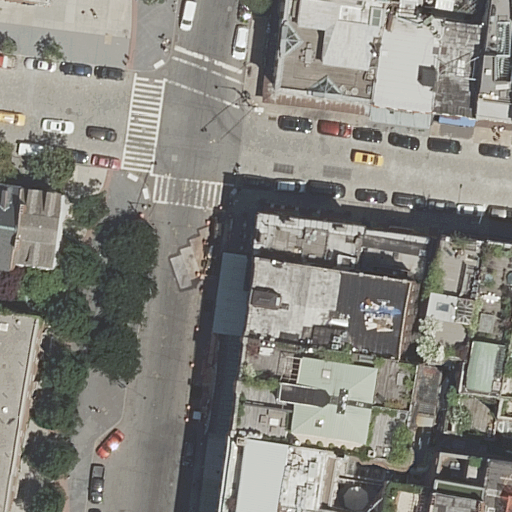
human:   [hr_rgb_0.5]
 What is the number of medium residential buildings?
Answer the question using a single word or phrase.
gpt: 13

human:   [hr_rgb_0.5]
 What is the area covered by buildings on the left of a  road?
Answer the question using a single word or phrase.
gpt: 661m2

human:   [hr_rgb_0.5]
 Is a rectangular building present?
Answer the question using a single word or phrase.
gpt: yes

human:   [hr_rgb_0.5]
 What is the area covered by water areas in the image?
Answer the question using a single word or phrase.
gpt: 0m2

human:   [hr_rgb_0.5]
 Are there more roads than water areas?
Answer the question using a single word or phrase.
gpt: yes

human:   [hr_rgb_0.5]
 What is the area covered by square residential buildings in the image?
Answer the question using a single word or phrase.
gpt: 0m2

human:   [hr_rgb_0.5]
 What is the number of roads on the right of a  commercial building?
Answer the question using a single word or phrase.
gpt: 0

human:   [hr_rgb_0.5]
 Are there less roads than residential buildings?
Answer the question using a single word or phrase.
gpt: yes

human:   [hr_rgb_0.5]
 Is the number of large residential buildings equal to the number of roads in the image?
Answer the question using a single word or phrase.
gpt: no

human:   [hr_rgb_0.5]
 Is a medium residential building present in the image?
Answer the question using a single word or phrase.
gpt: yes

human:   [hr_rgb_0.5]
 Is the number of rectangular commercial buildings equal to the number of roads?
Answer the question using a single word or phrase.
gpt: no

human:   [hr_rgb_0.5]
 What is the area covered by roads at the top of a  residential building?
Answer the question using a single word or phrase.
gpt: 0m2

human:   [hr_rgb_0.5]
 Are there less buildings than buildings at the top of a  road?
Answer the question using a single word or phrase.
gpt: no

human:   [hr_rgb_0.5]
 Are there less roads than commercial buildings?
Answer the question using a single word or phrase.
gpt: no

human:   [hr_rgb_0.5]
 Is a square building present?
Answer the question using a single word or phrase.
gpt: no

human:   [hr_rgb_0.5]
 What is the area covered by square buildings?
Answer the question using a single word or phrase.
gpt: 0m2

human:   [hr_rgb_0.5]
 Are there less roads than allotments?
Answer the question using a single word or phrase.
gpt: no

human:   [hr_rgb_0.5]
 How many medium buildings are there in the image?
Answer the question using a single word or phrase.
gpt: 13

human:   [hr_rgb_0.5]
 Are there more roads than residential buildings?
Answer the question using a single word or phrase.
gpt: no

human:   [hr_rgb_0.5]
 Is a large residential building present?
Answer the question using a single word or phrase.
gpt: yes

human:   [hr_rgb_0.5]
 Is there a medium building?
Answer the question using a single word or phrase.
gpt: yes

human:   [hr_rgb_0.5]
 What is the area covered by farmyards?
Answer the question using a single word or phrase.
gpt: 0m2

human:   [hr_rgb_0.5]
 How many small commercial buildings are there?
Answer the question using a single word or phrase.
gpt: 0

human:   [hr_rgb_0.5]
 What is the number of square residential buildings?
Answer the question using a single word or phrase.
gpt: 0

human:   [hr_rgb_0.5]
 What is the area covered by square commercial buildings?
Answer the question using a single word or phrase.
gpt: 0m2

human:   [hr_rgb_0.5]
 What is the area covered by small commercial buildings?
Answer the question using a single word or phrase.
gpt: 0m2

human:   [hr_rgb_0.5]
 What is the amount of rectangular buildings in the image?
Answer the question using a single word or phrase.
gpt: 18

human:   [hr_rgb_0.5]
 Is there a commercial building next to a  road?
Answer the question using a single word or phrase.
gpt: no

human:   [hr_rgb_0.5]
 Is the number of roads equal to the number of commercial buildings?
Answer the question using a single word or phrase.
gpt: no

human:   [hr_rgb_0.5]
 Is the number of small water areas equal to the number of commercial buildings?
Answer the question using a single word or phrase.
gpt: yes

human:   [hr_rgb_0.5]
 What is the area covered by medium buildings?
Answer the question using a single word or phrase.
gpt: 3260m2

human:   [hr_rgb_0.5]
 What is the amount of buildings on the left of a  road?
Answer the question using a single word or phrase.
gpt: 6

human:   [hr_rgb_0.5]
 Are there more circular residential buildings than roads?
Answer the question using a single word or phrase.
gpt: no

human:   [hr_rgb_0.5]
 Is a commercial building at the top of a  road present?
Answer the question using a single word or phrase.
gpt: no

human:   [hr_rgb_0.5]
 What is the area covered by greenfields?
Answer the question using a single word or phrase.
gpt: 0m2

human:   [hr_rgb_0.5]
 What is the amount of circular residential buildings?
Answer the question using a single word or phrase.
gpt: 0